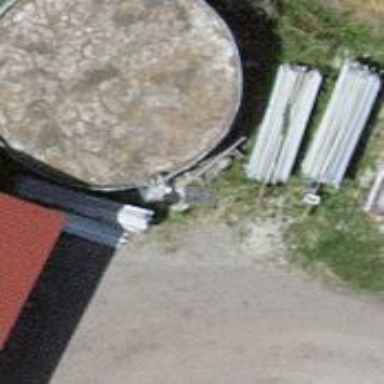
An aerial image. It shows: Building with storage tank.